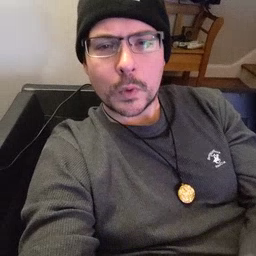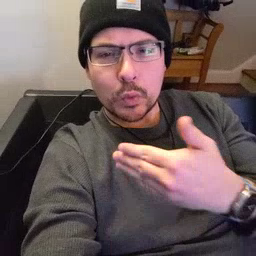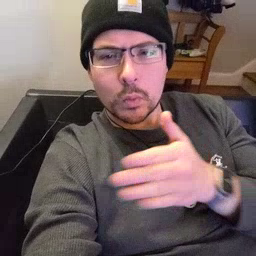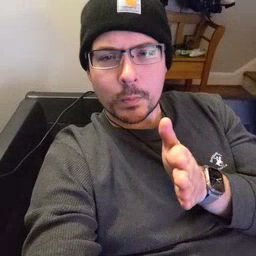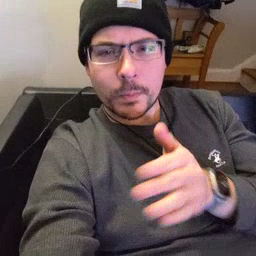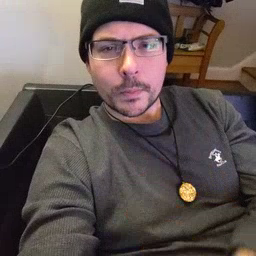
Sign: room